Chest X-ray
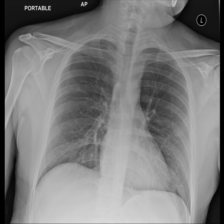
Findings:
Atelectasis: negative
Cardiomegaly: negative
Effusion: negative
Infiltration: negative
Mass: negative
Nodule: negative
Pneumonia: negative
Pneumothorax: negative
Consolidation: negative
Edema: negative
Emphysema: negative
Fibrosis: negative
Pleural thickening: negative
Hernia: negative